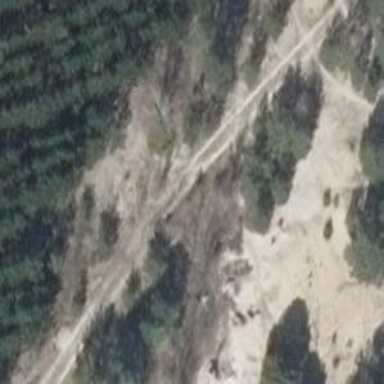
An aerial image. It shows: Track road with grade4 tracktype.